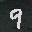
Label: 9